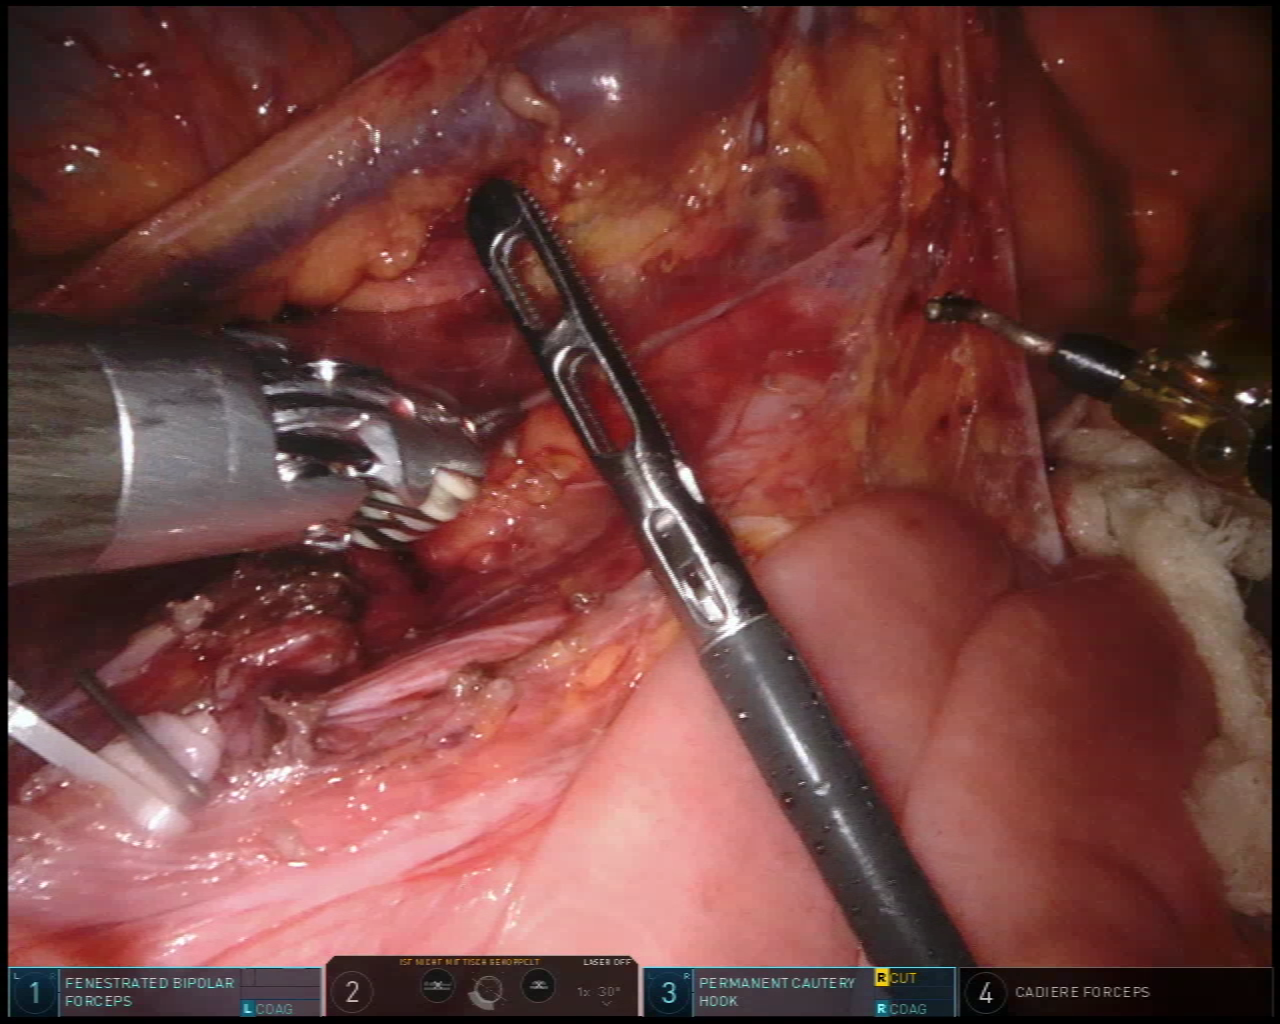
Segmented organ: small_intestine
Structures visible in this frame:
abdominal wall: no
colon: no
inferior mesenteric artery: yes
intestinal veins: yes
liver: no
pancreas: no
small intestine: yes
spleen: no
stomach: no
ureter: no
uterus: no
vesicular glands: no